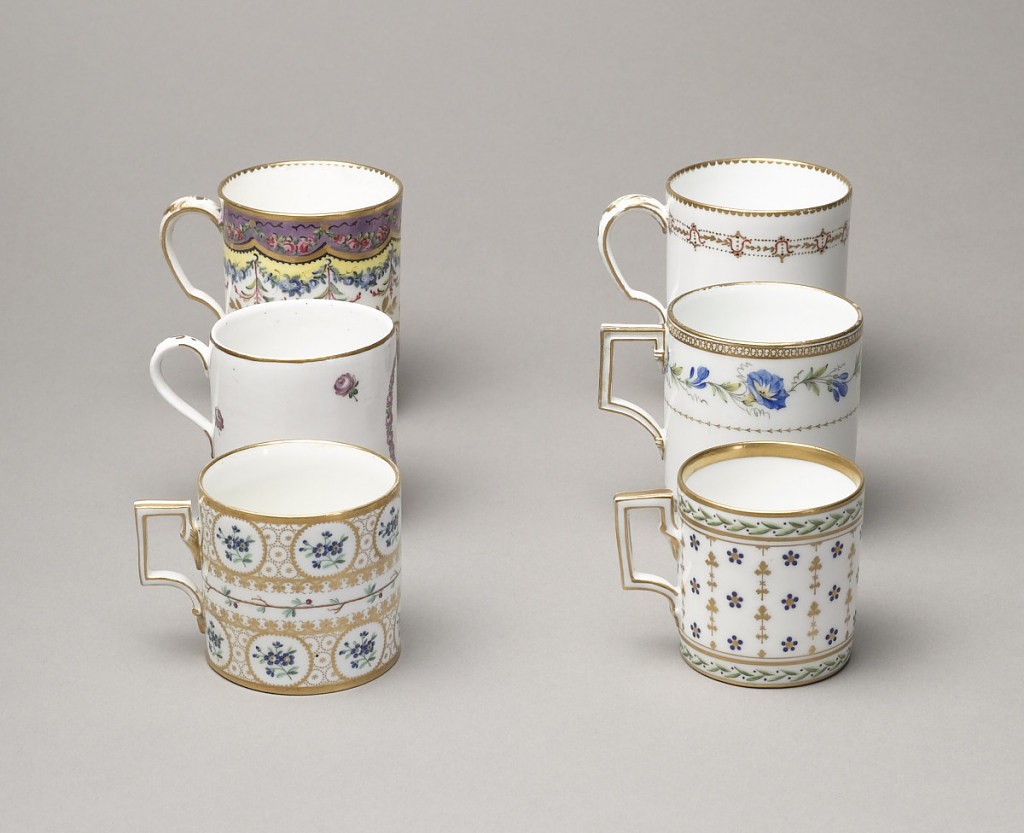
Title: Cup with Monogram
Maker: Frankenthal Porcelain Factory, German, active mid- to late 18th century
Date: late 18th century
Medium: hard paste porcelain, vitreous enamel, gold
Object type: cup
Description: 1936-13-16-a,b: A porcelain cup and saucer with floral pattern in ...;     1938-57-489-a,b: A porcelain cup and saucer with floral swags and g...;     1942-25-21-a,b: A porcelain cup and saucer with floral pattern in ...;     1953-17-108-a: Cylindrical cup with small strap handle. Thick, un...;     1953-17-20: A porcelain cup with floral pattern in gilding. An...;     1953-17-72-a,b: A porcelain cup and saucer with floral pattern in ...;     1992-5-41-a,b: Vienna coffee can / cup and saucer50